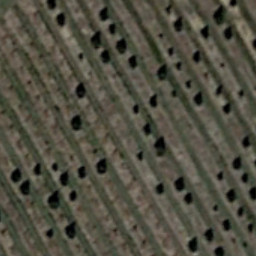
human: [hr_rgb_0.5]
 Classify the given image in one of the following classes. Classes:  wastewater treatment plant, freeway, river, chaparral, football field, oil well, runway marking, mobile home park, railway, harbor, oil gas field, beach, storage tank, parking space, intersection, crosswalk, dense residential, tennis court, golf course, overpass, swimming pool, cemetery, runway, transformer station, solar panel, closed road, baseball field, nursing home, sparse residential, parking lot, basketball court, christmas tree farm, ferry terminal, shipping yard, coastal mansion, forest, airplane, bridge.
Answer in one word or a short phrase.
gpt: christmas tree farm